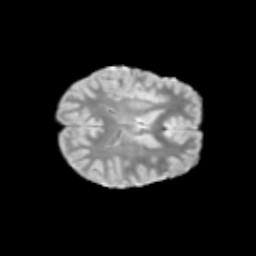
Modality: T2w
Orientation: axial
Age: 9
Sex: female
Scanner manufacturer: siemens
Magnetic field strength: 3 T
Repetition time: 3.8 s
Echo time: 0.07 s